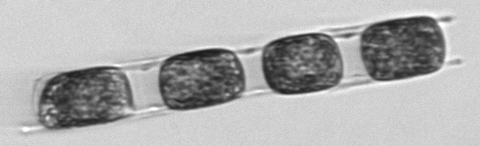
Label: Hemiaulus